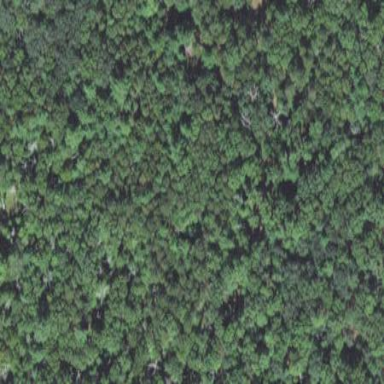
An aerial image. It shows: Mixed leaf woodland.